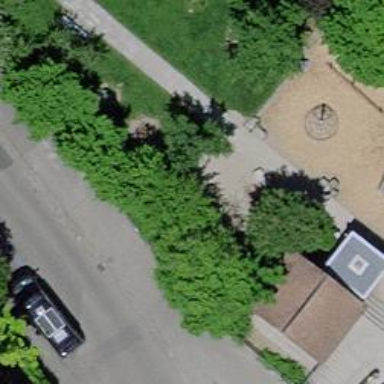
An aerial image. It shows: Playground with springy equipment.